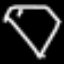
Label: diamond